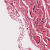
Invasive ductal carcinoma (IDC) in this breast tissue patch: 0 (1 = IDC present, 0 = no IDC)